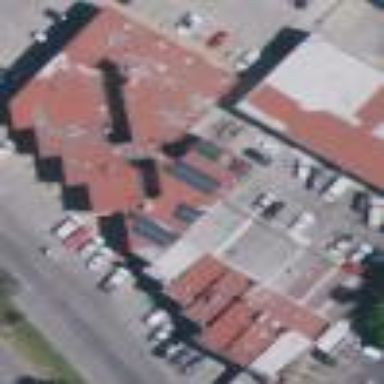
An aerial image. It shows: Commercial building.